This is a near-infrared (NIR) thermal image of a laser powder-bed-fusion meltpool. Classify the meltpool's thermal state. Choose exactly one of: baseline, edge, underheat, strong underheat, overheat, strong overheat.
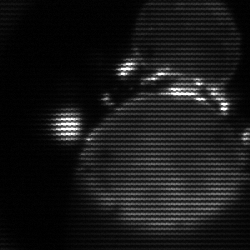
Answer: edge